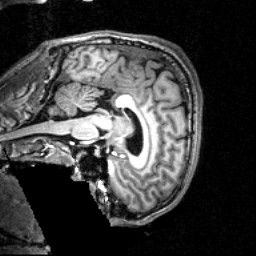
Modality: T1w
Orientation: sagittal
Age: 29
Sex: male